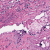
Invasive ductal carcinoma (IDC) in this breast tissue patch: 0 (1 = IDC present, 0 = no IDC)